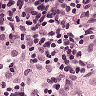
Metastatic tissue present: no